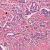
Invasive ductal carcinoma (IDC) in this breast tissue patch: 1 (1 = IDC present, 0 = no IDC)